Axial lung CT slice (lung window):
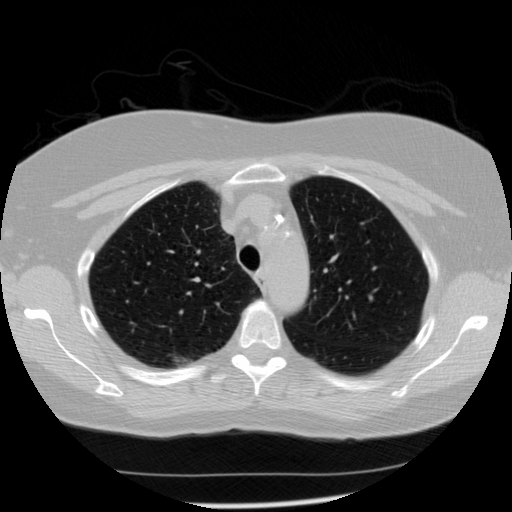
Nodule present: no